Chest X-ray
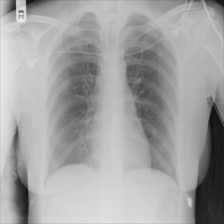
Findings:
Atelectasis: negative
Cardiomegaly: negative
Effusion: negative
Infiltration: negative
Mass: negative
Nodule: negative
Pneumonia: negative
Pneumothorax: negative
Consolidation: negative
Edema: negative
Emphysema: negative
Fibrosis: negative
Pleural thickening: negative
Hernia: negative